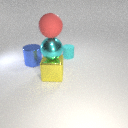
large cyan metal sphere below large red rubber sphere